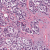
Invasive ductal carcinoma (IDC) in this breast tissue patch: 1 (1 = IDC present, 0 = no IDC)